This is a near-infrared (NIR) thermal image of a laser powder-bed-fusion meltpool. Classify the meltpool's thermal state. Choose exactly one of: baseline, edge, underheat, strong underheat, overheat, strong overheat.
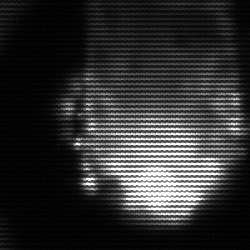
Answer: edge